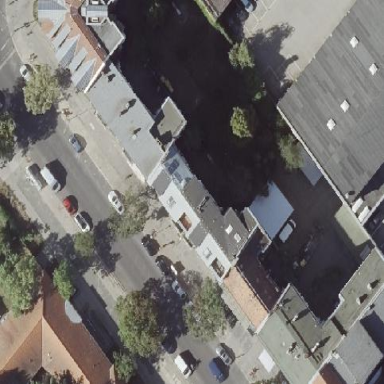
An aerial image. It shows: Building consisting of apartments with double saltbox roof shape.